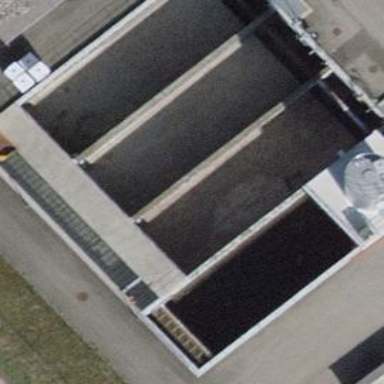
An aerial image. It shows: Body of wastewater.